Aerial crown-view tile of a tropical tree (Barro Colorado Island, Panama), acquired 20241112:
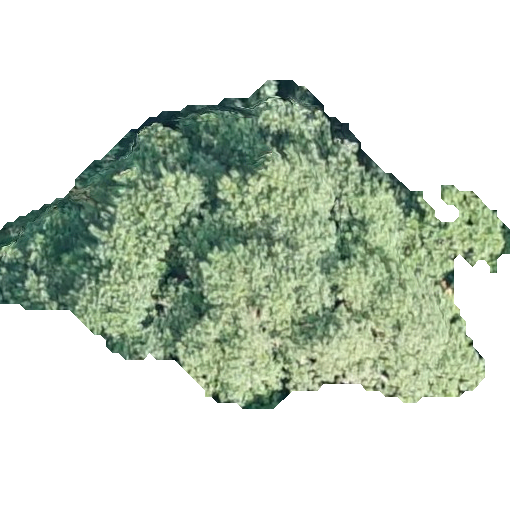
Species: Hieronyma alchorneoides
GBIF accepted scientific name: Hieronyma alchorneoides
Crown area: 165.563 m²